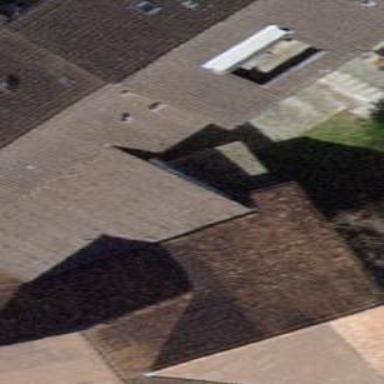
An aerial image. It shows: Shed.